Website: apple
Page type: billing-address
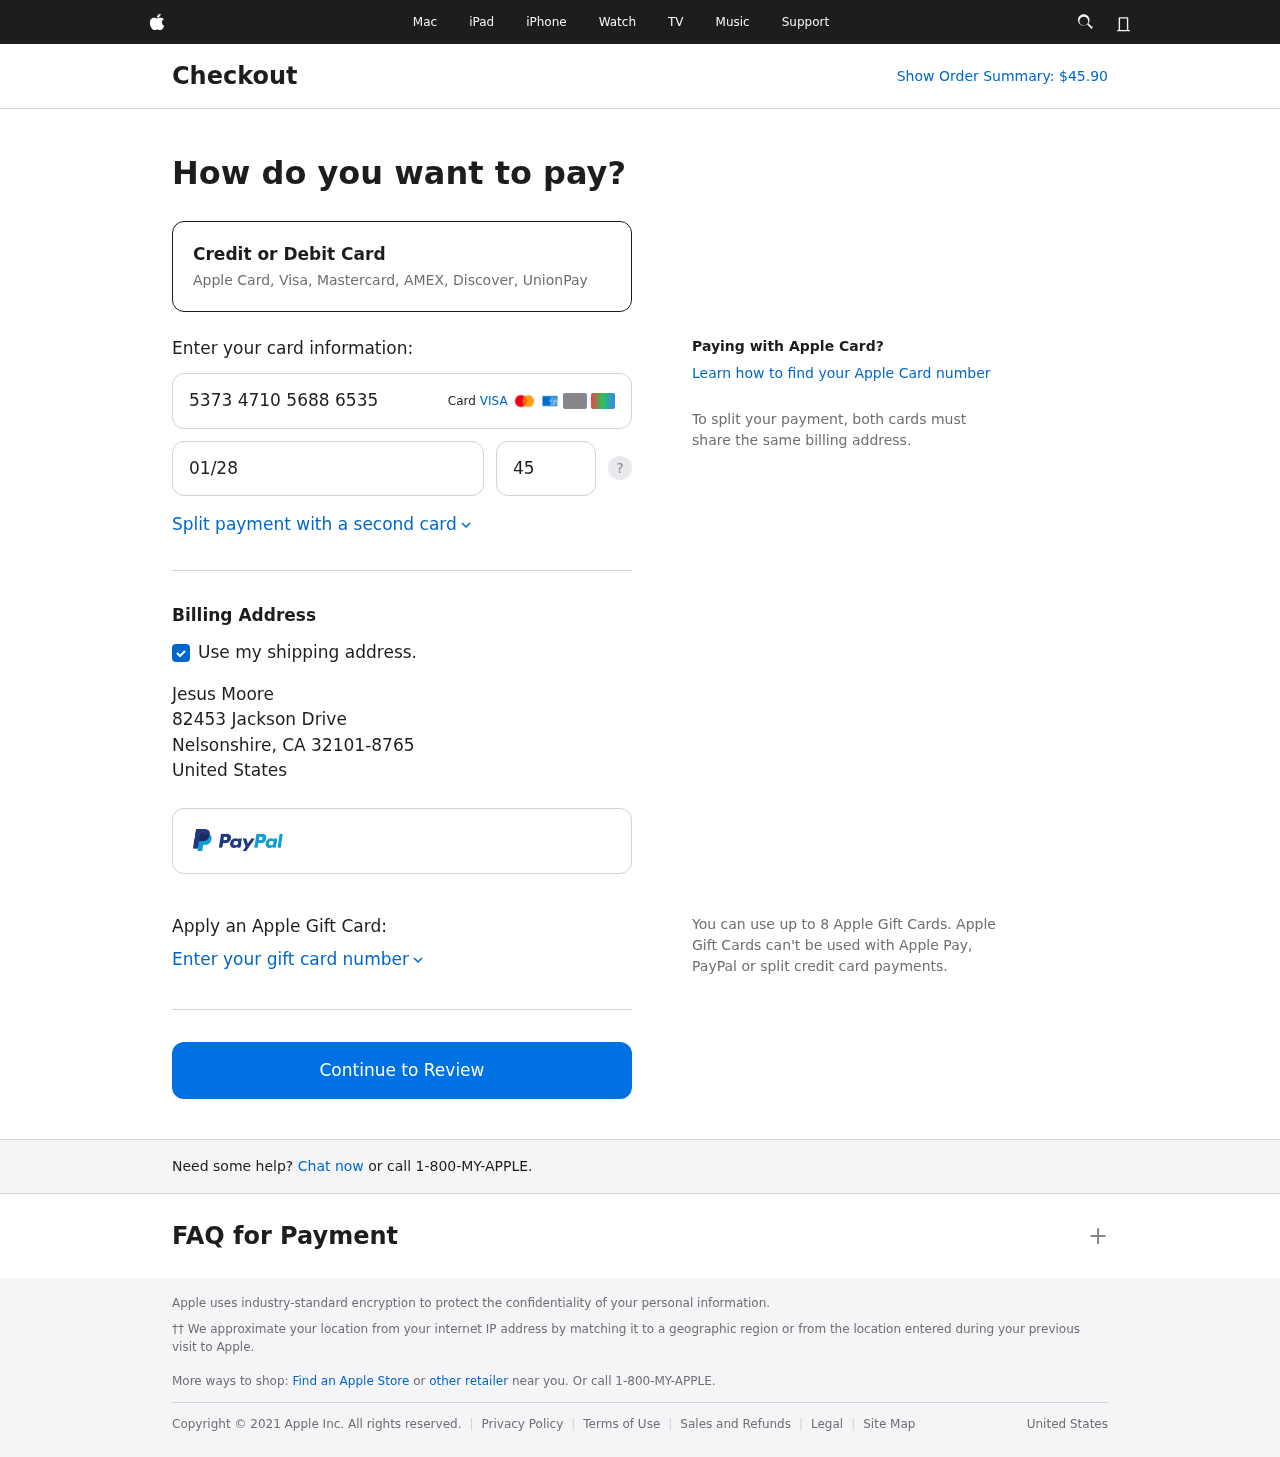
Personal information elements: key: PII_CARD_CVV
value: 456
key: PII_CARD_EXPIRY
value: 01/28
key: PII_CARD_NUMBER
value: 5373 4710 5688 6535
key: PII_CITY
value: Nelsonshire
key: PII_COUNTRY
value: United States
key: PII_FULLNAME
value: Jesus Moore
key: PII_POSTCODE_FULL
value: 32101-8765
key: PII_STATE_ABBR
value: CA
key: PII_STREET
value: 82453 Jackson Drive
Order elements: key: ORDER_TOTAL
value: Show Order Summary: $45.90